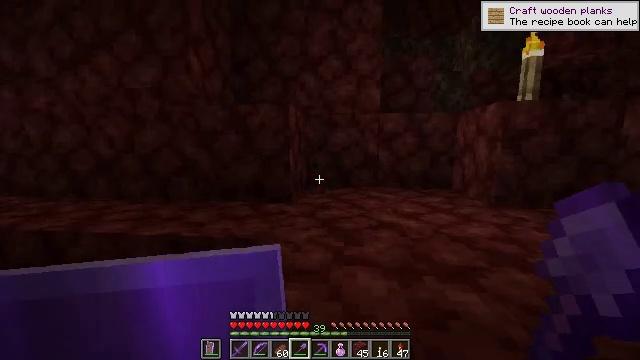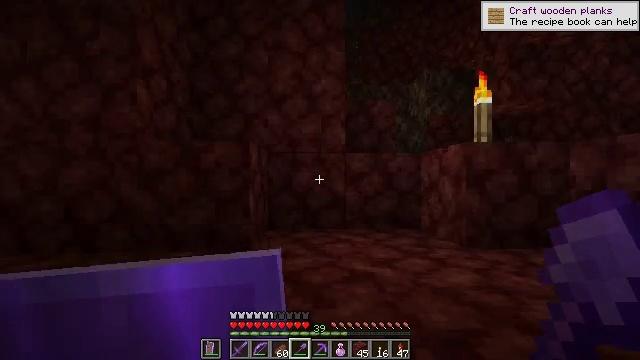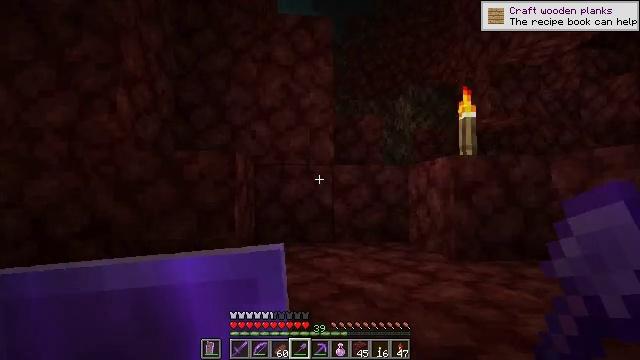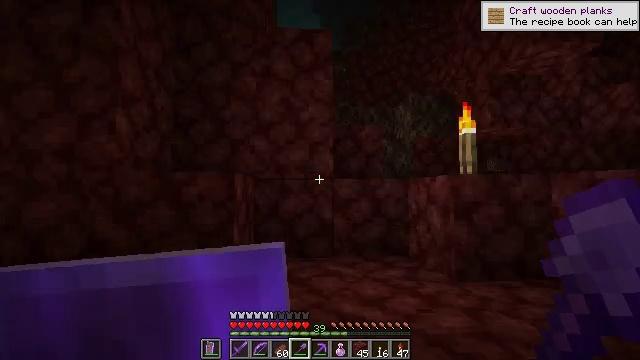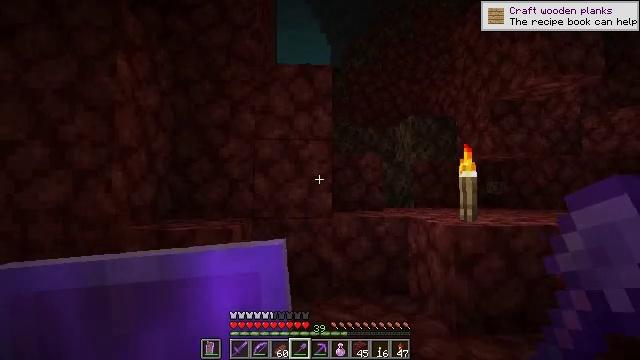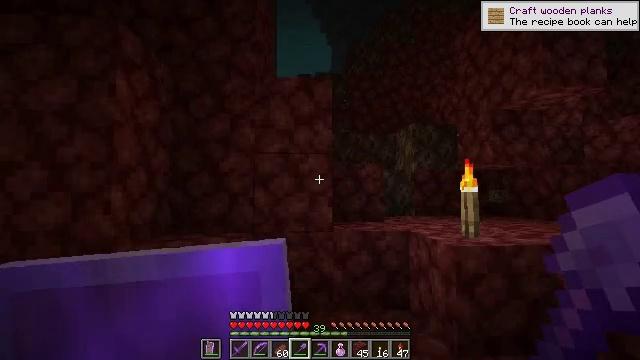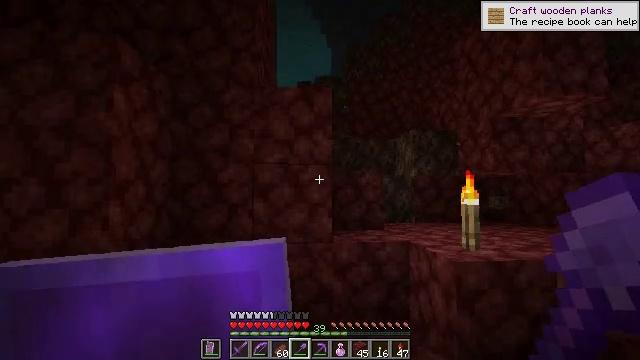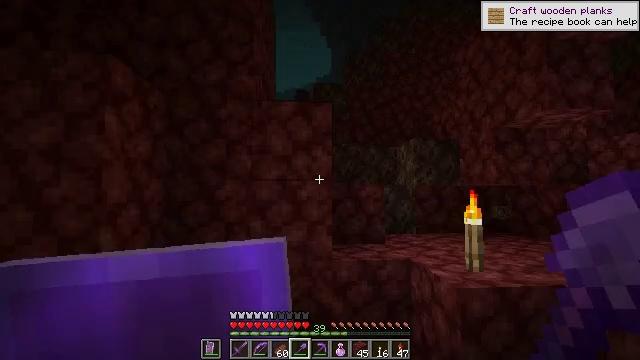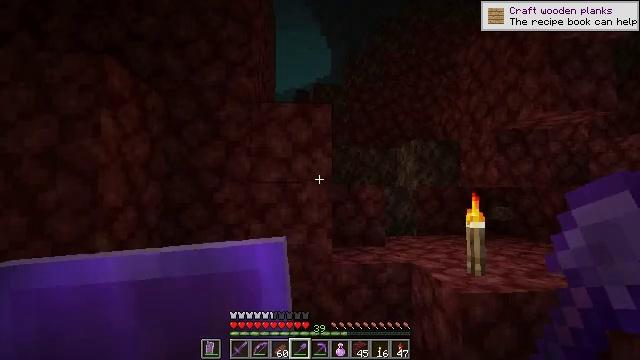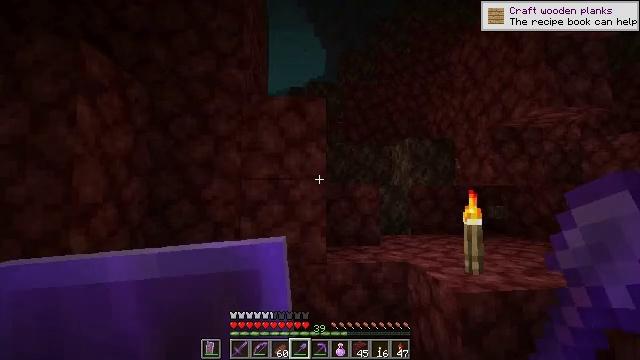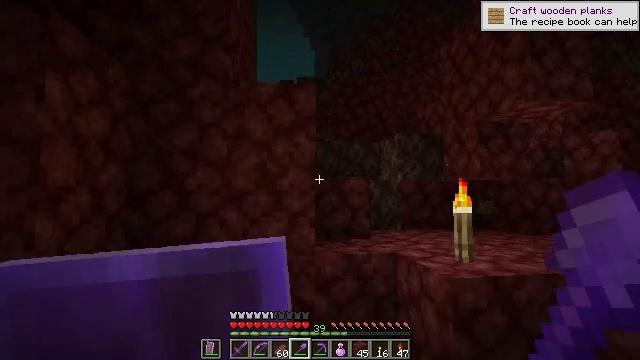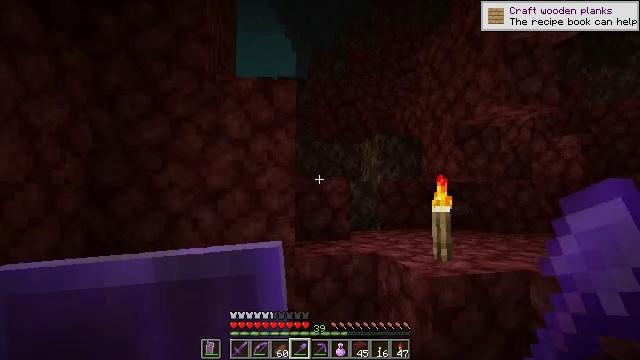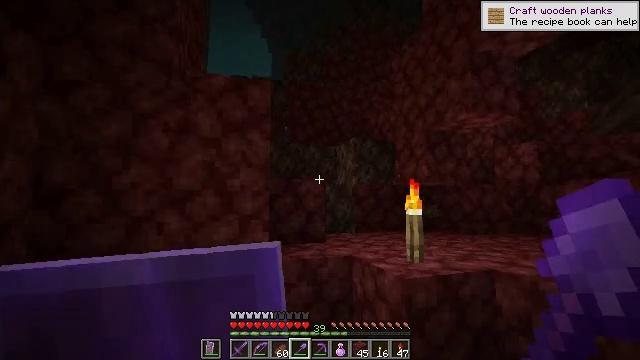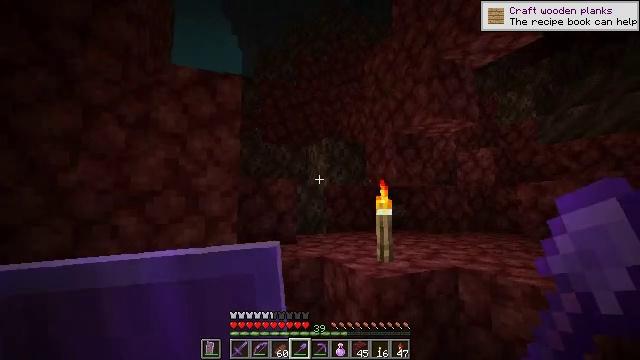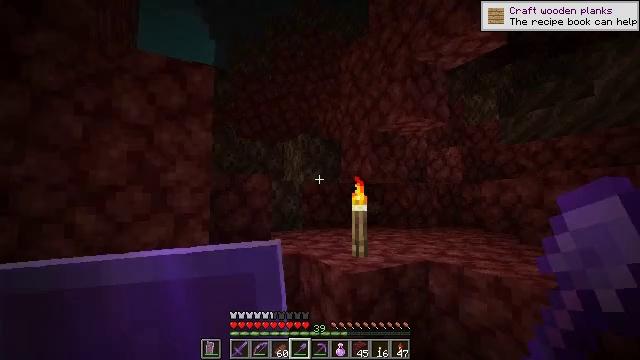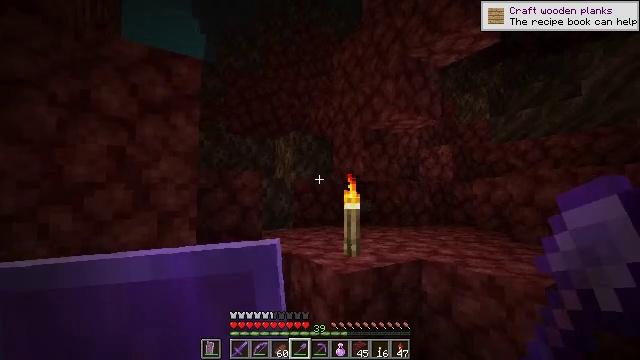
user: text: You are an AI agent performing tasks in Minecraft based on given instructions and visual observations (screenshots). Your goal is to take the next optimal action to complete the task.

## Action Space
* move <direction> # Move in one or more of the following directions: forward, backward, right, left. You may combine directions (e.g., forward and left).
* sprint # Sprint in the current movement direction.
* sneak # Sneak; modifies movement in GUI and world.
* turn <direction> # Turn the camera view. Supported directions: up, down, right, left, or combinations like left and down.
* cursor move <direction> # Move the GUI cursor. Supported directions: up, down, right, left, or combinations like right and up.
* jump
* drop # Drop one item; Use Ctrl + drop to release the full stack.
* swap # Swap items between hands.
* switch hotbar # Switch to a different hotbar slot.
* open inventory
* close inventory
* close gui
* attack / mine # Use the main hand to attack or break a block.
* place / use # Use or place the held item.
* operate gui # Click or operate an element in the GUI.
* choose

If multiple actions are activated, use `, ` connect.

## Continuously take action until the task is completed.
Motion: motion action
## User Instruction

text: Break soul sand to slow down mobs.
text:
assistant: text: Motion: move forward, turn right and up
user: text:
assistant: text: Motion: move forward, turn right and up
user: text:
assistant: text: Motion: move forward, jump
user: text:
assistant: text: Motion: move forward, jump
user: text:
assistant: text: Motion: move forward, jump
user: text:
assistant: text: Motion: move forward, jump
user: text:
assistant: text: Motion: move forward
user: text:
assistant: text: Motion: move forward
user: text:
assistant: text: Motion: move forward, turn right
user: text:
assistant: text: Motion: turn right
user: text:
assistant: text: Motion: turn right
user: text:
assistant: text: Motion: turn right
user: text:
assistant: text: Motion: turn right
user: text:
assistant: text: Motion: turn right
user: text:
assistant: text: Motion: move forward, turn right
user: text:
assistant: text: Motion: move forward
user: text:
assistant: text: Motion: move forward
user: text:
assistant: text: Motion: move forward
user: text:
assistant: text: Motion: move forward
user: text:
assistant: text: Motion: move forward
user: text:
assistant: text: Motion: move forward
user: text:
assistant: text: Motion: move forward
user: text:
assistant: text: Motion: move forward
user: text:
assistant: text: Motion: move forward, jump
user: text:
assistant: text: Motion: move forward, turn right and down, jump
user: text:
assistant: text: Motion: move forward, turn right, jump
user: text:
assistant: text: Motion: move forward, turn right, jump
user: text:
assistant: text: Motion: move forward, turn right, jump
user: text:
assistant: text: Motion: move forward, turn right, jump
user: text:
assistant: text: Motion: move forward, turn right